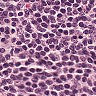
Metastatic tissue present: no